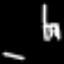
Label: chair